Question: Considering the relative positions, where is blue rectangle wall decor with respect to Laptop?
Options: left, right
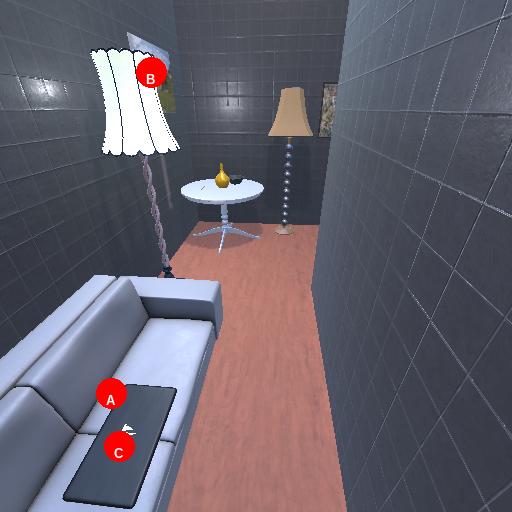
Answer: left